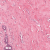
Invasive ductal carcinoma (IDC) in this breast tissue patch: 0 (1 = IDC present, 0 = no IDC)